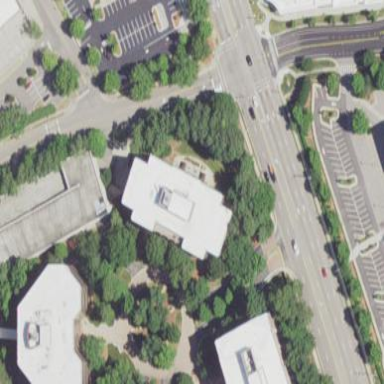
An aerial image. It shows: Commercial office building.